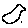
Label: bird